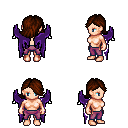
a pixel art fantasy rpg character, female body template, human, light skin, purple wings, magenta pants, brown swoop hairstyle, four views (front, back, left, right), 2x2 character sprite sheet, small pixel art, hard edges, no anti-aliasing